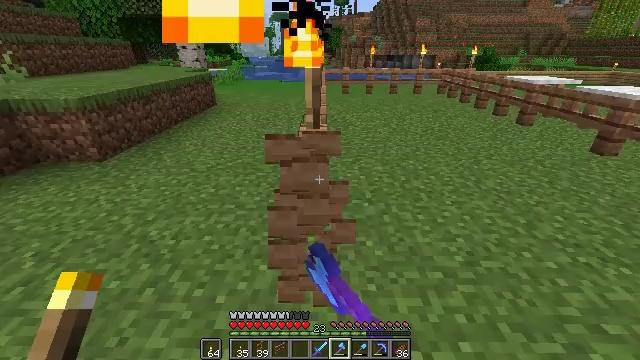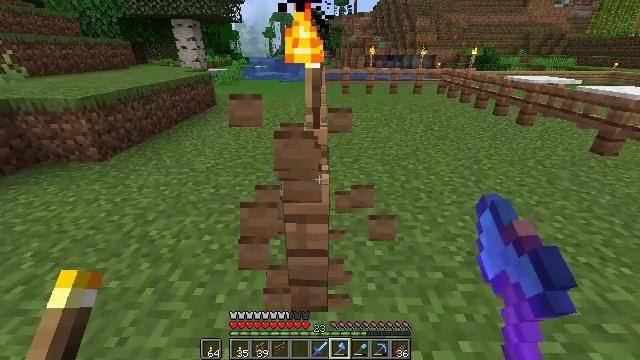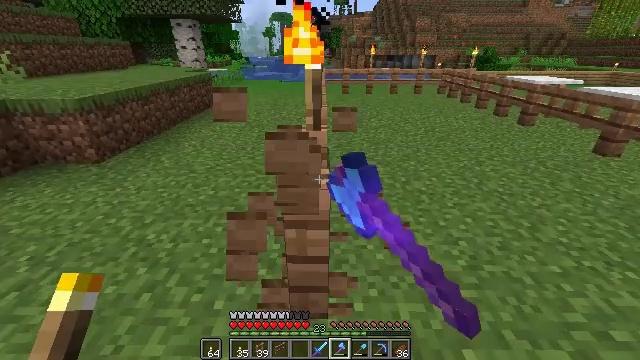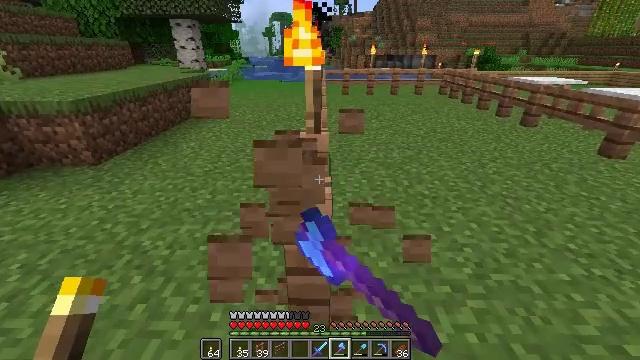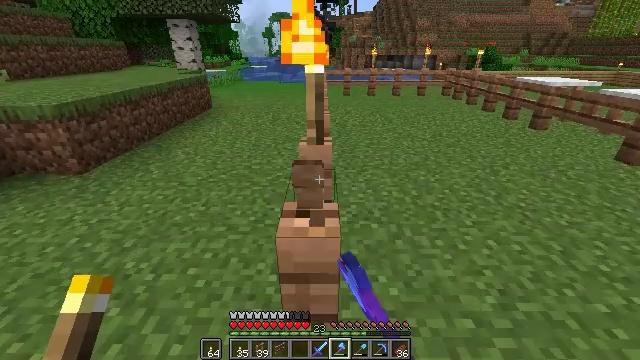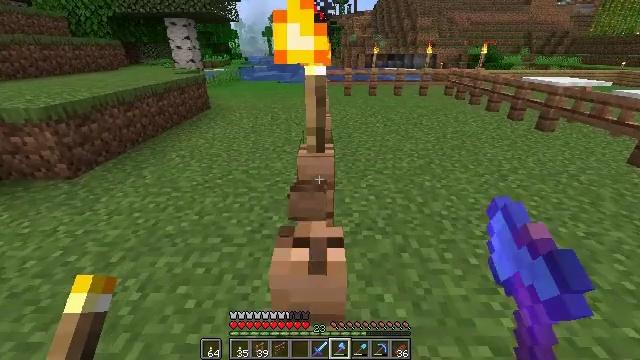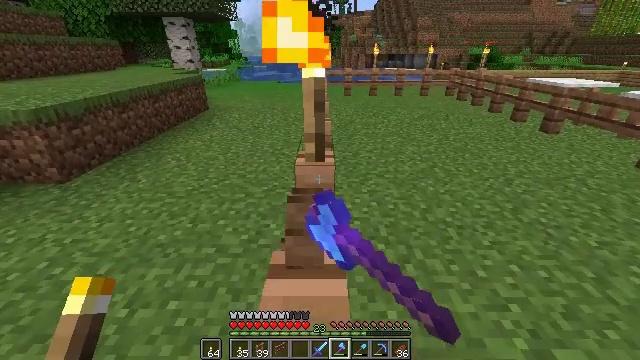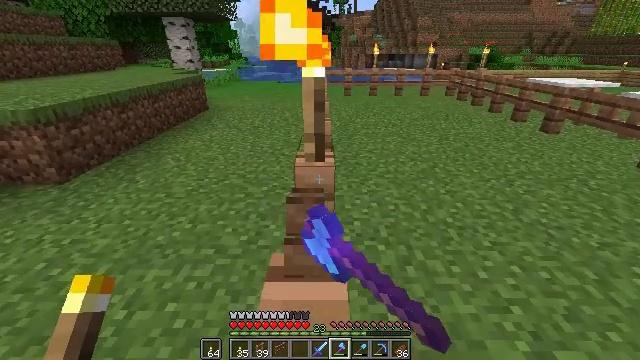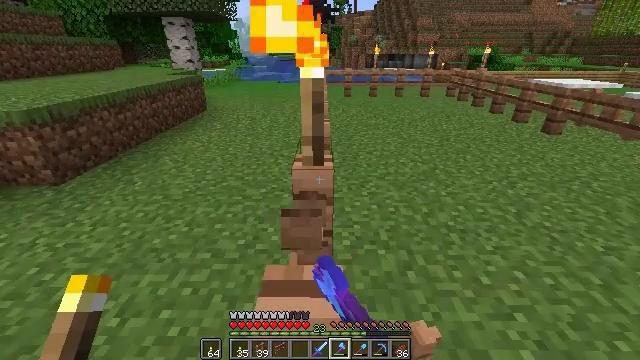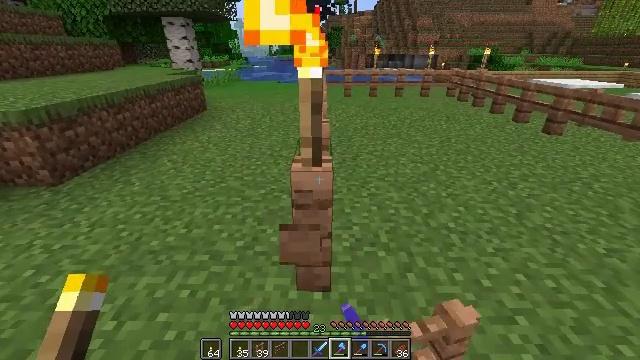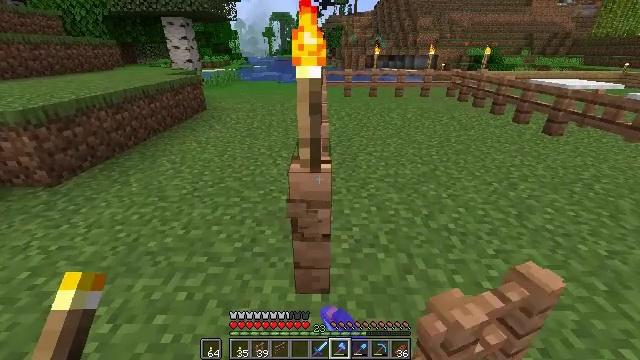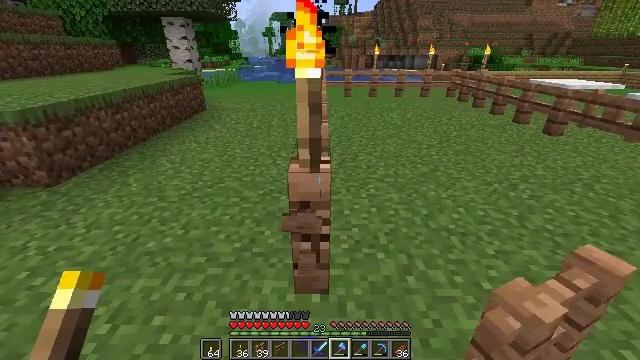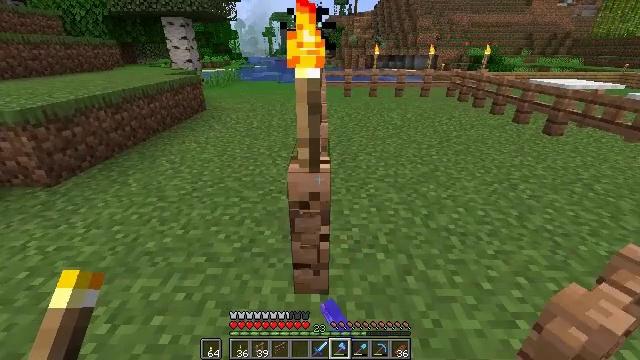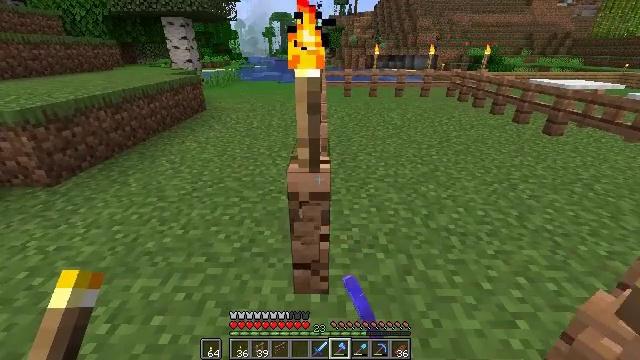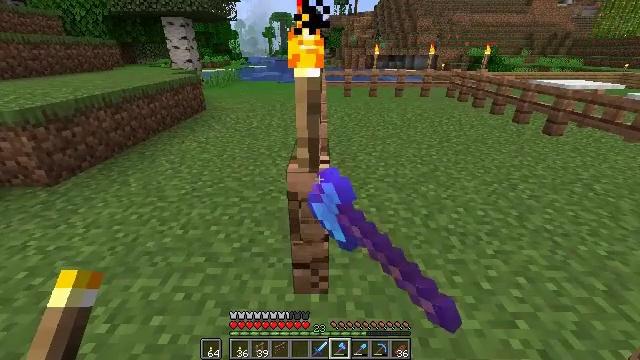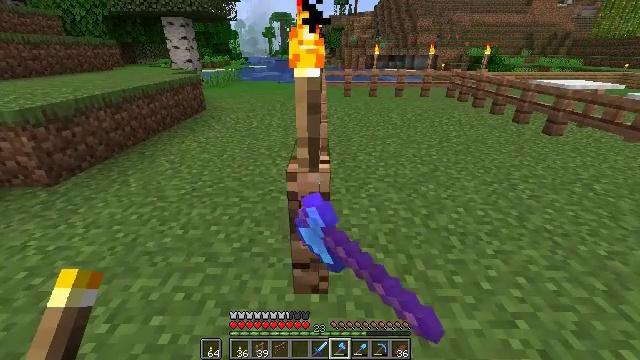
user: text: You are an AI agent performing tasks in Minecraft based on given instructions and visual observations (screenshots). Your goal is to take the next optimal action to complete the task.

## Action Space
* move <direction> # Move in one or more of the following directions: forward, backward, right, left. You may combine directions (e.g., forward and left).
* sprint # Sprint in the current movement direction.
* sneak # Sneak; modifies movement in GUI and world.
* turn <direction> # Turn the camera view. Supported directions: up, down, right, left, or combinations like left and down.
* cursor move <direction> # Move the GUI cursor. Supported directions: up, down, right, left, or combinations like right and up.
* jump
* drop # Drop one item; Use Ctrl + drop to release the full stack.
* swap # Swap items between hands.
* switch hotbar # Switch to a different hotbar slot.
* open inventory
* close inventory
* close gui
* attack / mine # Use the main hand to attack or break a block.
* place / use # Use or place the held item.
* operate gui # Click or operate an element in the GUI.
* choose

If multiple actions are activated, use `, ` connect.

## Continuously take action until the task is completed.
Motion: motion action
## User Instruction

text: Break the jungle fence to collect it.
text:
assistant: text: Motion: attack / mine
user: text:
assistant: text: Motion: move forward, attack / mine
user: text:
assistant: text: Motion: move forward, attack / mine
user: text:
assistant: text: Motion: move forward, attack / mine
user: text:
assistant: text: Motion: move forward, attack / mine
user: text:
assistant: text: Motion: attack / mine
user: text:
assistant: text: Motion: attack / mine
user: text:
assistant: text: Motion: attack / mine
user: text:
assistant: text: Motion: attack / mine
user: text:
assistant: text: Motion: attack / mine
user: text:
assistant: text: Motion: attack / mine
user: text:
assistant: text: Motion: attack / mine
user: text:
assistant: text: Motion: attack / mine
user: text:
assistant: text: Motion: attack / mine
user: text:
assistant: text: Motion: attack / mine
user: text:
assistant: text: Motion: attack / mine
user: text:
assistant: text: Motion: attack / mine
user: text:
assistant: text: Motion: attack / mine
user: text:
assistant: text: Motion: move forward, attack / mine
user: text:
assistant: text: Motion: move forward, attack / mine
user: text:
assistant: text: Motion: move forward, attack / mine
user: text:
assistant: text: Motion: move forward, attack / mine
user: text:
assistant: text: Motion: move forward, attack / mine
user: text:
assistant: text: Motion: attack / mine
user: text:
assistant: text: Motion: attack / mine
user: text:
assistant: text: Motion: attack / mine
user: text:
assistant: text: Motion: attack / mine
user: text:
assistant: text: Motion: attack / mine
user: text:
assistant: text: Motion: attack / mine
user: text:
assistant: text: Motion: attack / mine